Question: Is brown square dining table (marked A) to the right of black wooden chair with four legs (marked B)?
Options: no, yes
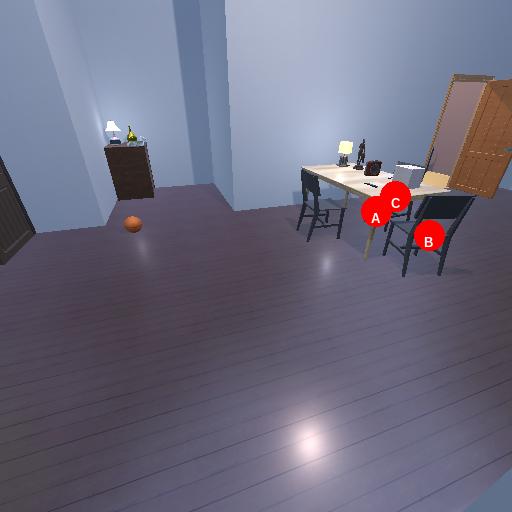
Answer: no